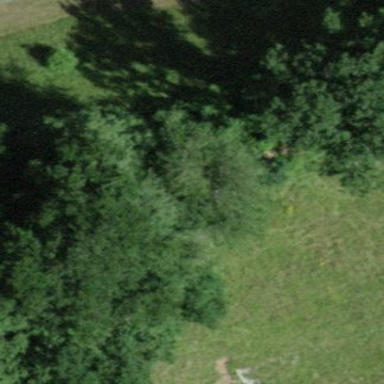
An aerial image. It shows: Forest area.